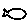
Label: fish